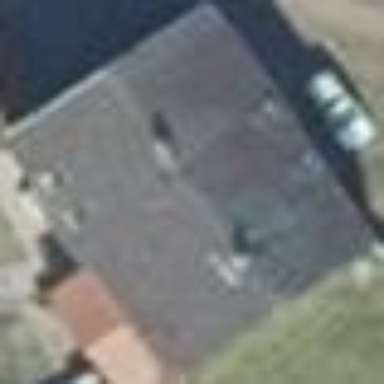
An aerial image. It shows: Simple and straightforward house.